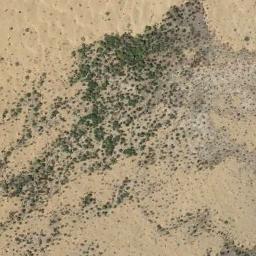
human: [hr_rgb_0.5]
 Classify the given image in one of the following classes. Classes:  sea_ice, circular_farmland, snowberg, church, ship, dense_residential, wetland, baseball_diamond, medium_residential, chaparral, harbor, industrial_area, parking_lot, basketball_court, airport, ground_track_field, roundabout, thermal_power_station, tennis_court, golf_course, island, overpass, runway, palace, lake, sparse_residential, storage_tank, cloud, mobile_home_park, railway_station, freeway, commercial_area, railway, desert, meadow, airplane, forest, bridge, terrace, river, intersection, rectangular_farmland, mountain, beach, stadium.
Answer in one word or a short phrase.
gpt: chaparral